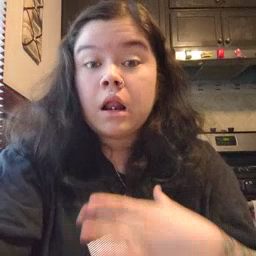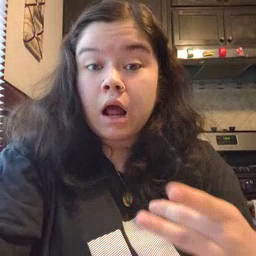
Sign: like